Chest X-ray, PA view. Patient: 46 years old, sex M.
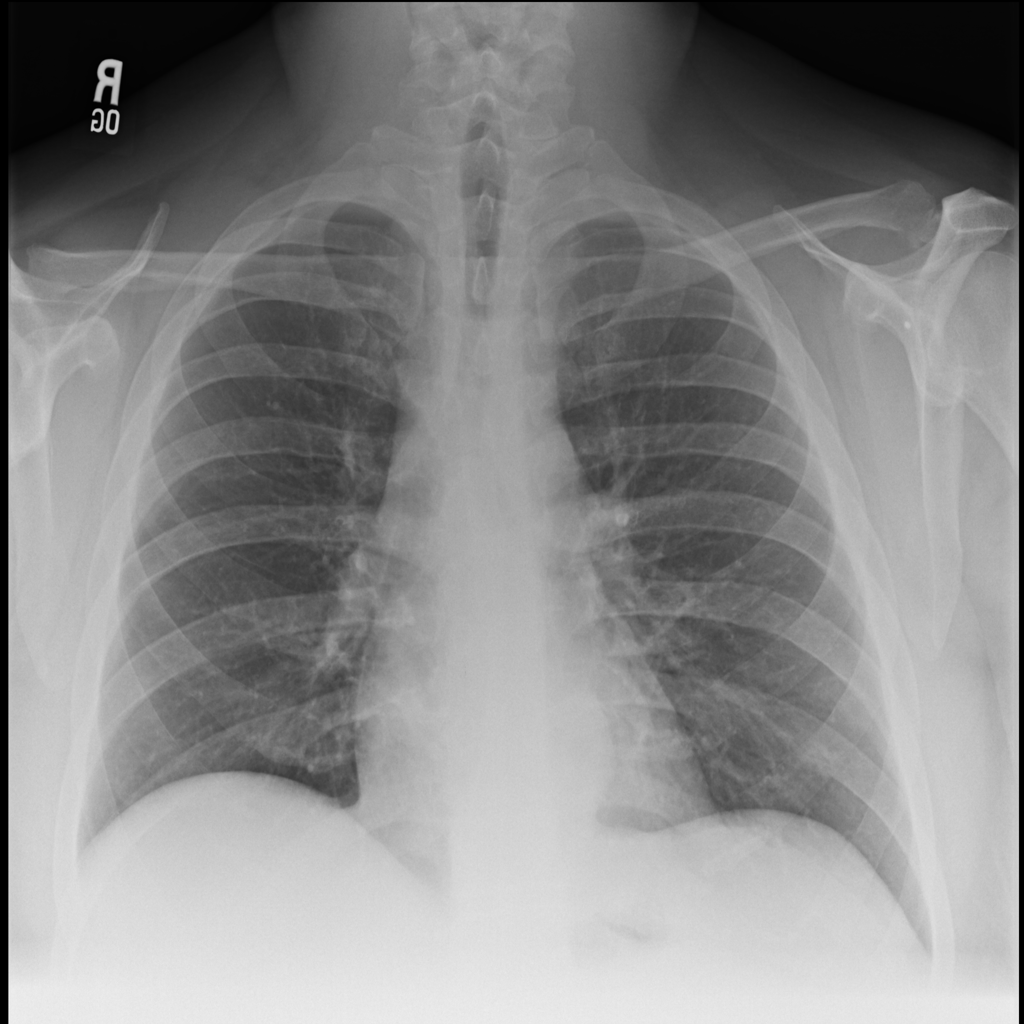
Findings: No Finding